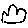
Label: cloud